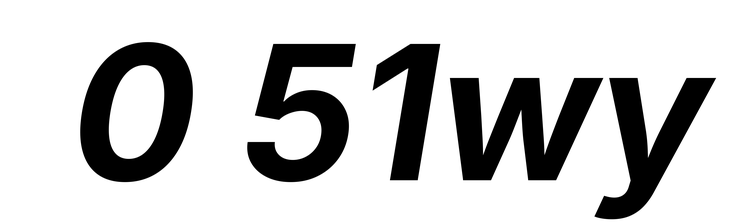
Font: Inter-Italic_Bold_Italic